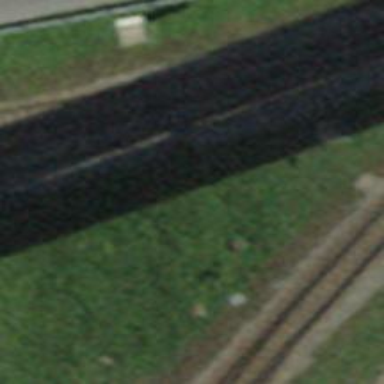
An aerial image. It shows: Single-track spur railway line.